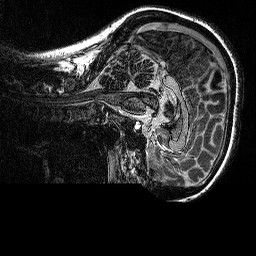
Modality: MP2RAGE
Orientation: sagittal
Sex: female
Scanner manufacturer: siemens
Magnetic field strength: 3 T
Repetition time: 5 s
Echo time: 0.00292 s